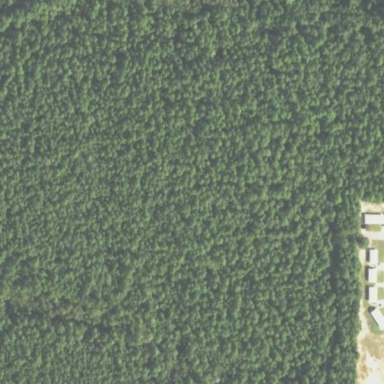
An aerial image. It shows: Woodland with needle-leaved trees.